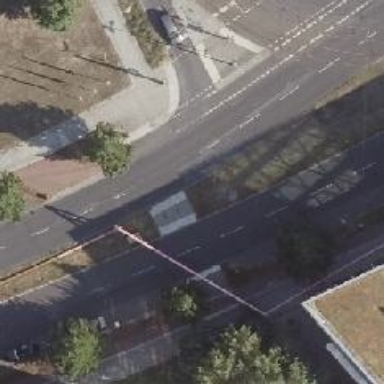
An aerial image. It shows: Unmarked footway crossing with pedestrian island.